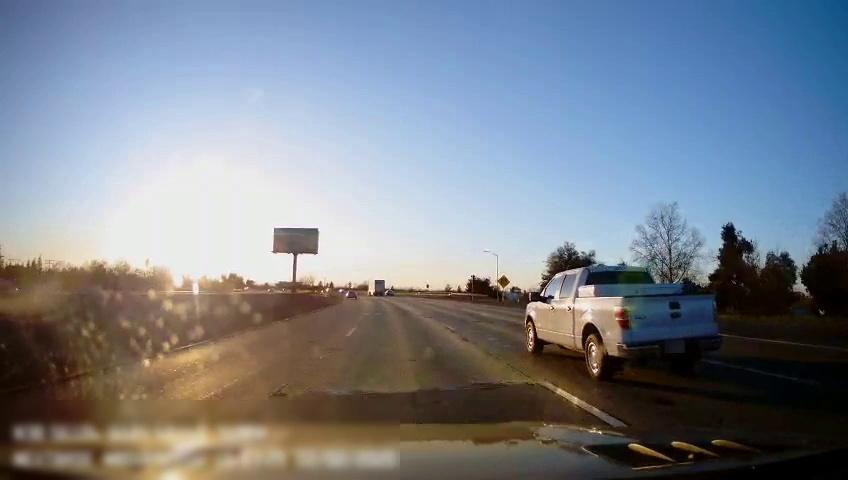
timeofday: Day
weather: Sunny
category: Drivable Space
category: Vehicles | Truck
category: Vehicles | Car
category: Vehicles | Truck
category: Lanes | Current Lane
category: Lanes | Current Lane
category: Lanes | Alternate Lane
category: Lanes | Alternate Lane
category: Traffic | Signs
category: Traffic | Signs